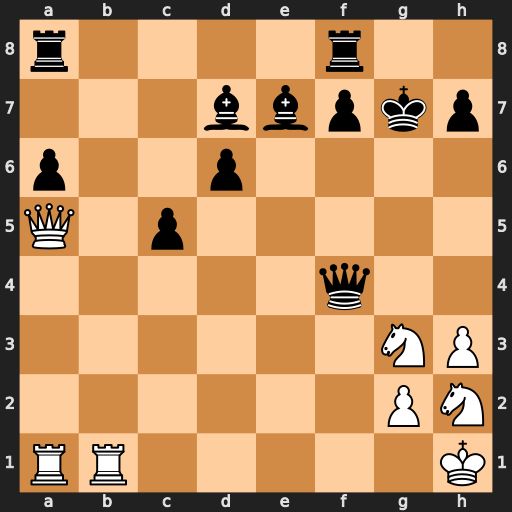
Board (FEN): r4r2/3bbpkp/p2p4/Q1p5/5q2/6NP/6PN/RR5K
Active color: w
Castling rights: -
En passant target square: -
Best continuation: Nh5+ Kg8 Nxf4